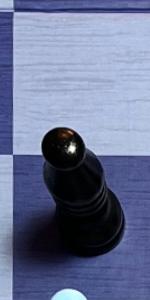
Label: Bishop_Black